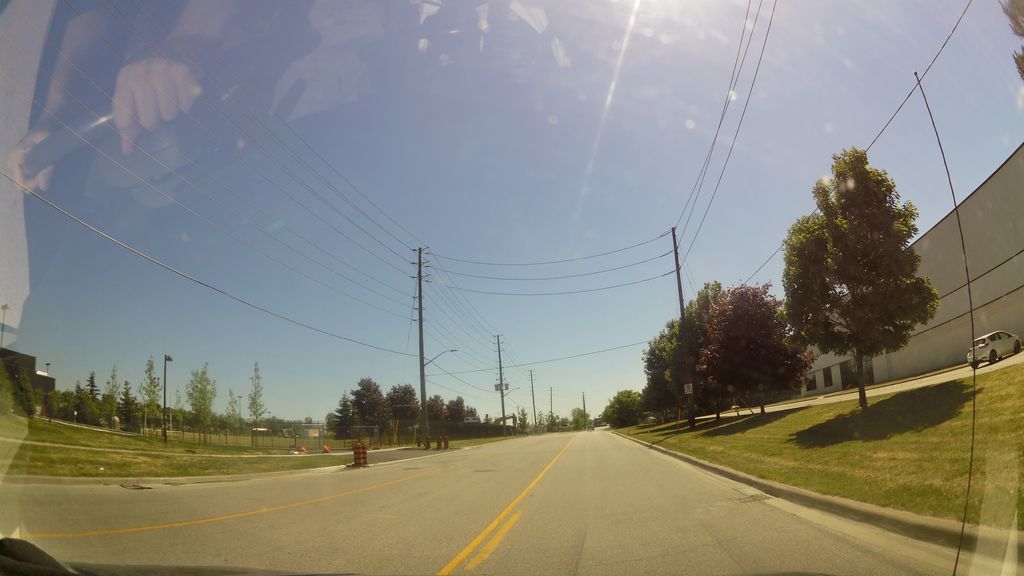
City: toronto